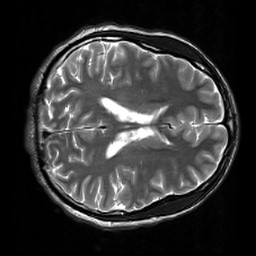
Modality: T2w
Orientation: axial
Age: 23
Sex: male
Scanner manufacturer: siemens
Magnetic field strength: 3 T
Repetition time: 7 s
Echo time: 0.09 s